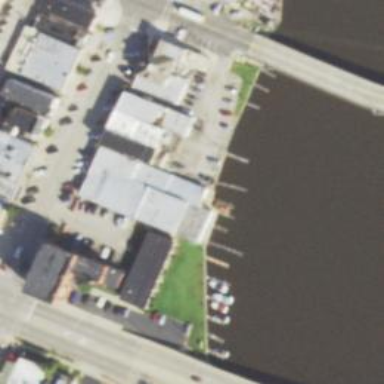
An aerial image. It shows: Man-made pier.